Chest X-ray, PA view. Patient: 65 years old, sex F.
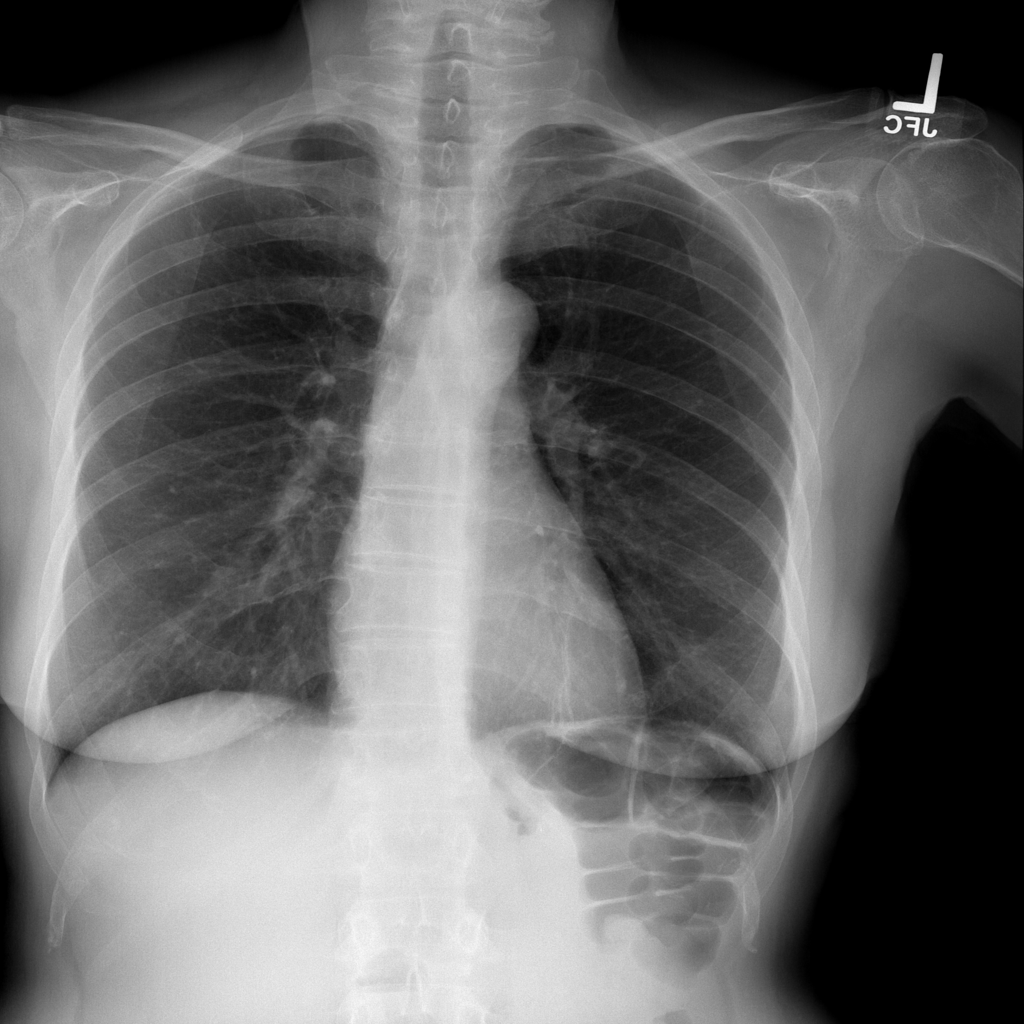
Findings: Atelectasis